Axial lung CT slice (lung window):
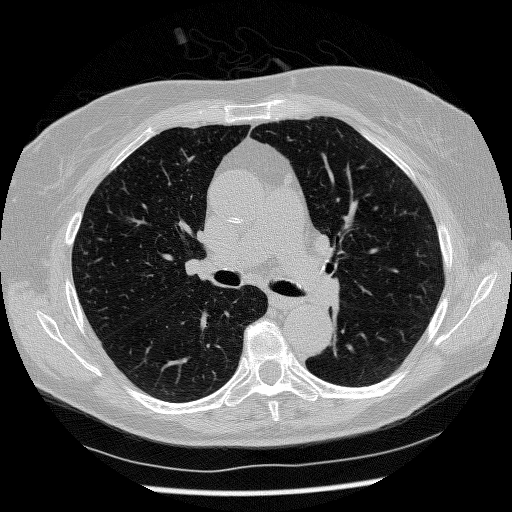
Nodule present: no